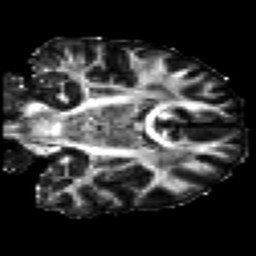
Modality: FA
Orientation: coronal
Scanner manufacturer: siemens
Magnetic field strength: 3 T
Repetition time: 7.8 s
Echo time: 0.09 s